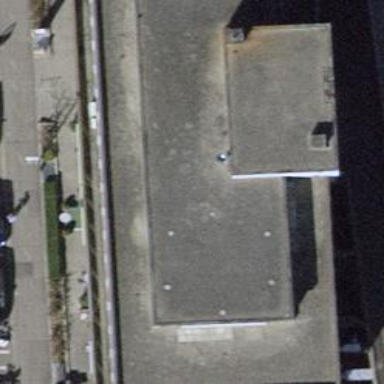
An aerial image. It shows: Office building.